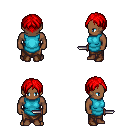
a pixel art fantasy rpg character, male body template, human, dark skin, teal tunic, robe skirt, red parted hairstyle, brown shoes, dagger, four views (front, back, left, right), 2x2 character sprite sheet, small pixel art, hard edges, no anti-aliasing